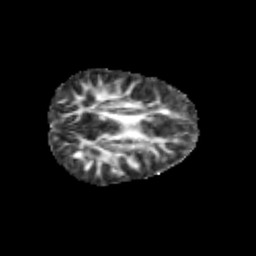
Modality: FA
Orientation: axial
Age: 10
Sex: female
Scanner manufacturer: siemens
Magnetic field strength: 3 T
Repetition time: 3.8 s
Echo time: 0.07 s